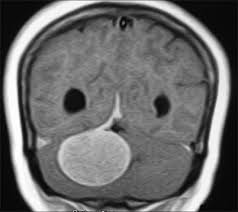
Label: meningioma